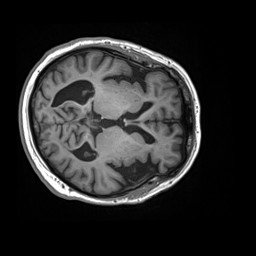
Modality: T1w
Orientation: axial
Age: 66
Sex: male
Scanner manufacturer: siemens
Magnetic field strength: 3 T
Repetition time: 2.2 s
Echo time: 0.00245 s